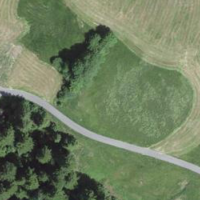
EUNIS habitat code: 24
Species observed at this site:
Corvus corone
Turdus merula
Parus major
Troglodytes troglodytes
Milvus milvus
Regulus regulus
Fringilla coelebs
Regulus ignicapilla
Turdus viscivorus
Buteo buteo
Columba palumbus
Sylvia atricapilla
Periparus ater